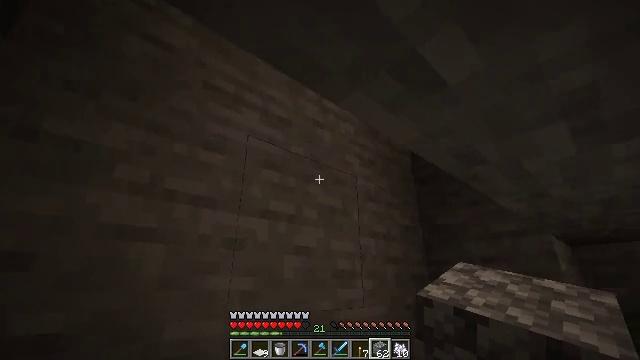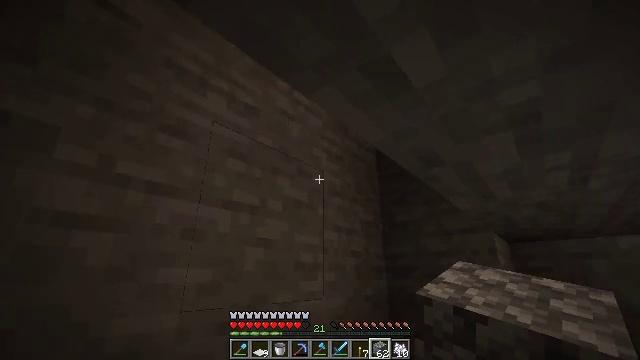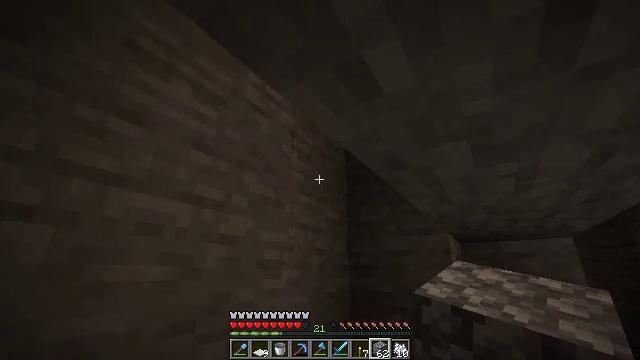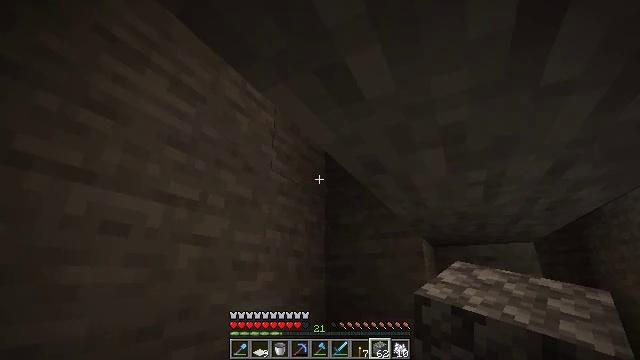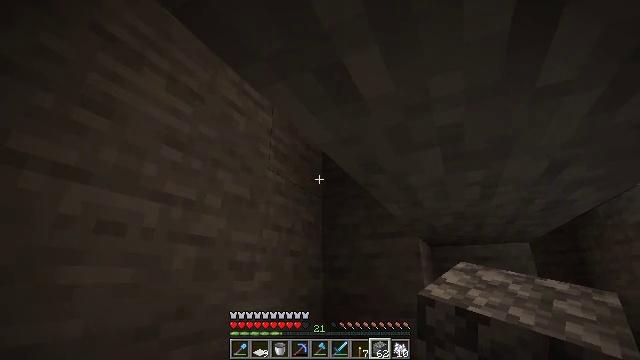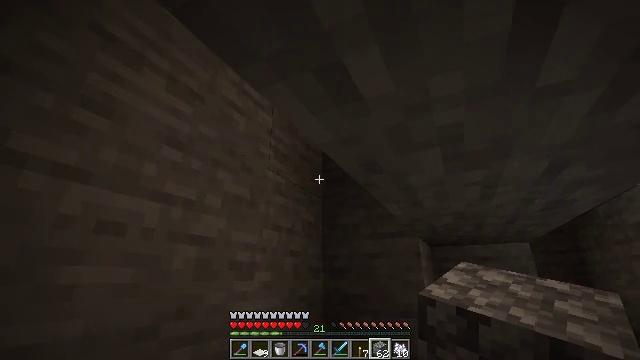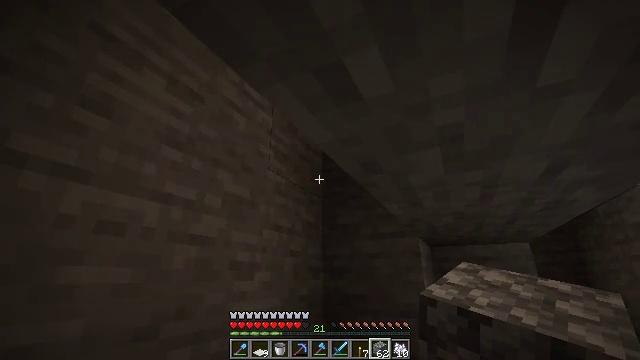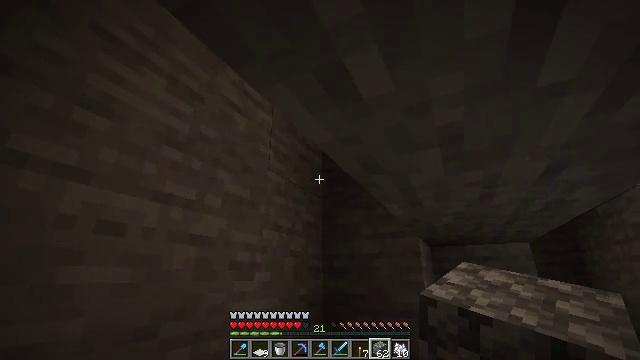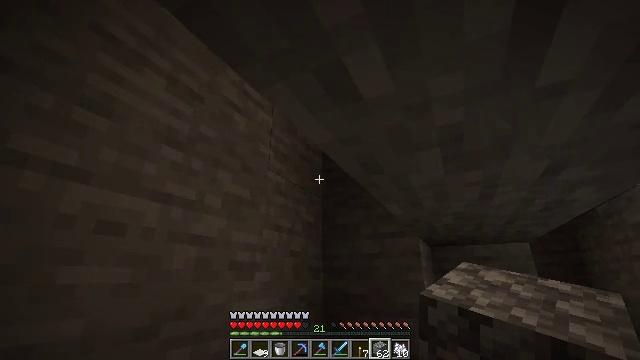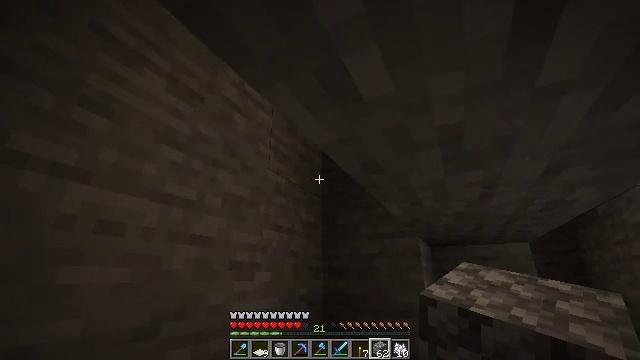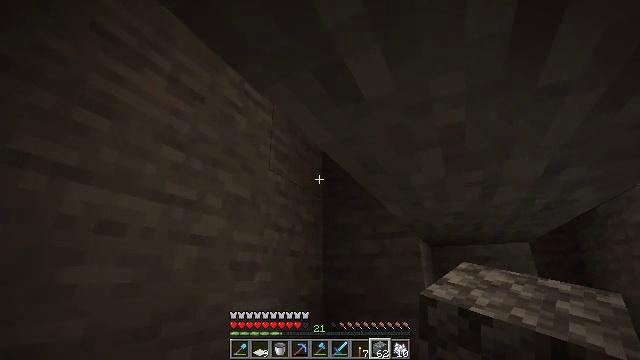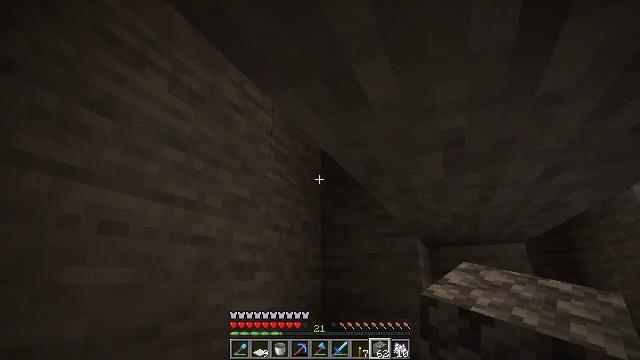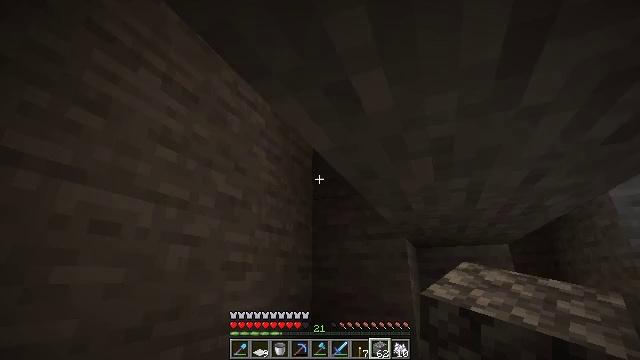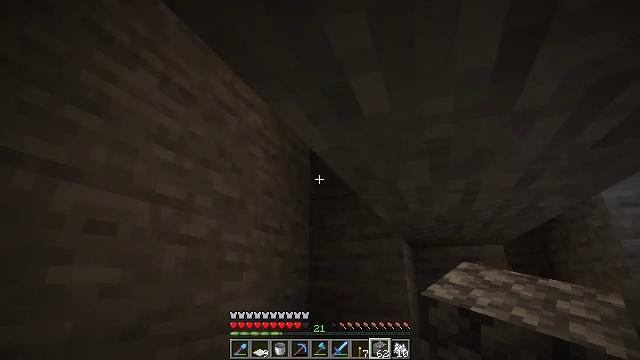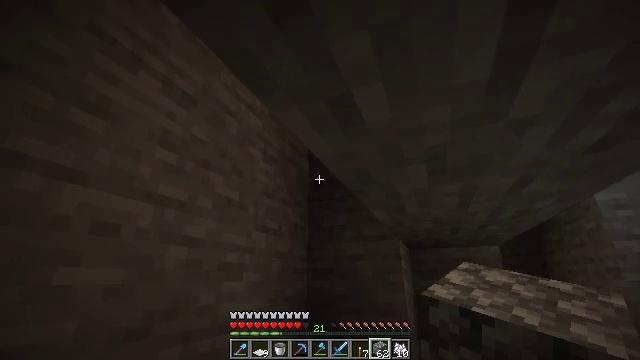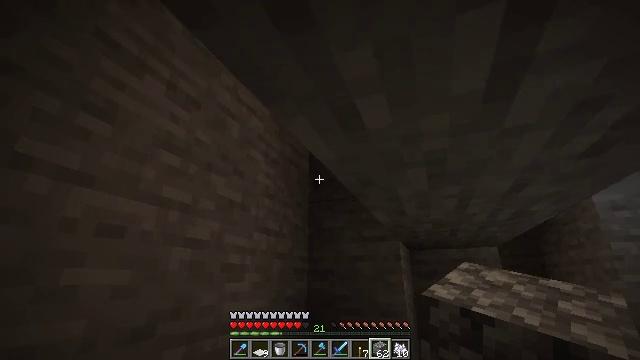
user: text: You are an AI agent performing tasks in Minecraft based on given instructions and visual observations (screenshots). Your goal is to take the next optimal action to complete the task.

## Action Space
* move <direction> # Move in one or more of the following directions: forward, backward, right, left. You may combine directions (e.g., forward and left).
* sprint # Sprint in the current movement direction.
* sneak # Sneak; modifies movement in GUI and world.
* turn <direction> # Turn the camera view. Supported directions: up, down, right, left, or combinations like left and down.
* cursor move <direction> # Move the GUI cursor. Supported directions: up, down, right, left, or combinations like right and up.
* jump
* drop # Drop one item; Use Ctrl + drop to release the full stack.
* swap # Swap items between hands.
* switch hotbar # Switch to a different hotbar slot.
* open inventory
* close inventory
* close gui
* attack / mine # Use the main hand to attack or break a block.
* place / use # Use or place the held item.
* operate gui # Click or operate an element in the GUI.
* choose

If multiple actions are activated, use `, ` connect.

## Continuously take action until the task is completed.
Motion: motion action
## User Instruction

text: Kill mobs.
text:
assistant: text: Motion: sneak, turn right and down
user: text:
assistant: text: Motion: sneak, turn right
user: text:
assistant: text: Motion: sneak, turn right
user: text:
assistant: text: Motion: sneak
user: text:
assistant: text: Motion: sneak
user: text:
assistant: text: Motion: sneak
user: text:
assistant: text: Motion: sneak
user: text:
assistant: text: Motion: sneak
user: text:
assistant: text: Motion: sneak
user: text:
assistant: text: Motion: move left, sneak
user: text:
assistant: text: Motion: move left, sneak
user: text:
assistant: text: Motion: move left, sneak, turn right
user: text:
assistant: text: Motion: move left, sneak
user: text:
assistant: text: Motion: move left, sneak
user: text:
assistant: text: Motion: sneak
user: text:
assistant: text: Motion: sneak
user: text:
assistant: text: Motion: sneak
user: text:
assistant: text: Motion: sneak
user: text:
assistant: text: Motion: sneak
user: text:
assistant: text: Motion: sneak
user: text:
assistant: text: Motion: move left, sneak
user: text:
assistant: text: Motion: move left, sneak
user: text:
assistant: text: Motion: move left, sneak
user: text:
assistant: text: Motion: move forward and move left, sneak
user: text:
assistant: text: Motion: move forward and move left, sneak
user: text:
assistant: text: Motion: move forward and move left, sneak
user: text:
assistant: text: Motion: move forward and move left, sneak, turn down
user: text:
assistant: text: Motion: move forward and move left, sneak
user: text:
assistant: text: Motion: move forward and move left, sneak
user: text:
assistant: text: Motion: move forward and move left, sneak